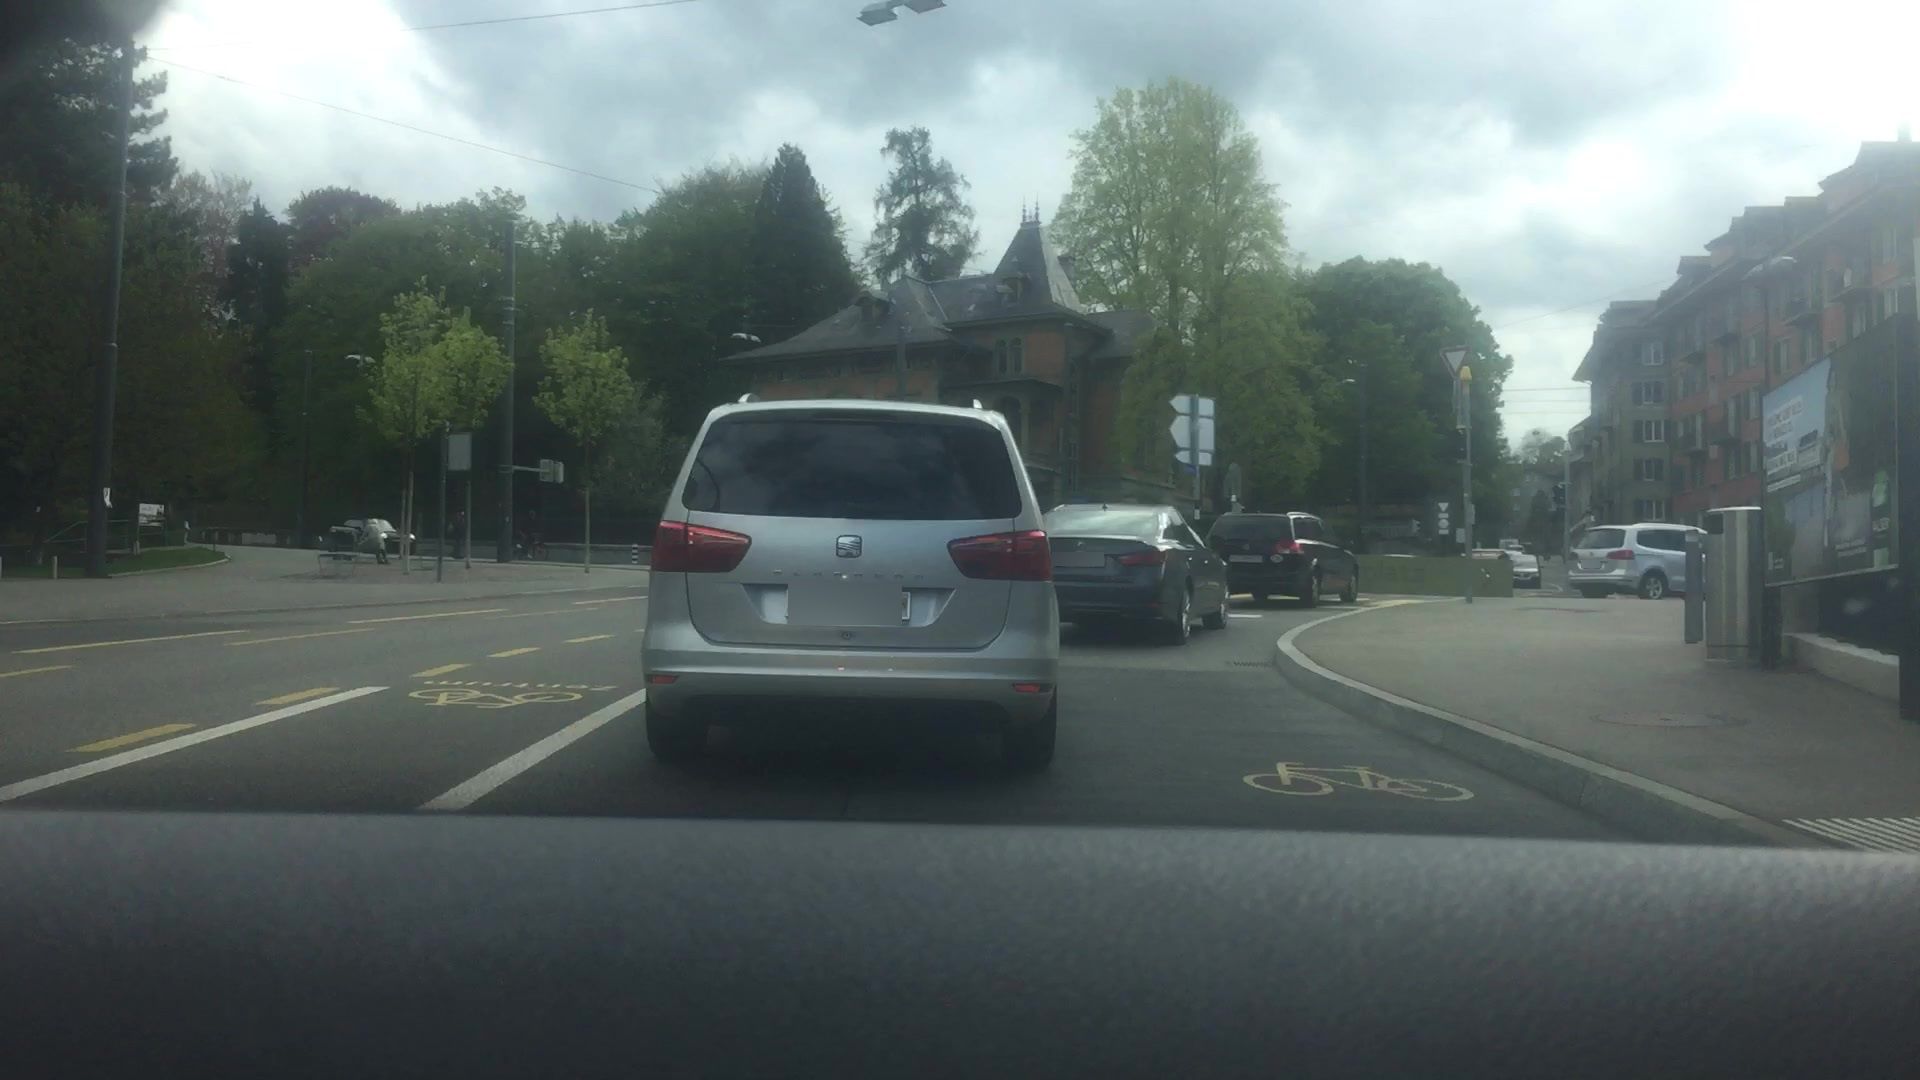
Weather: cloudy
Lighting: day
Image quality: good
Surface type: driving surface
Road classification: primary
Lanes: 2
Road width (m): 2
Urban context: urban centre
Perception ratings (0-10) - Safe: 3.9, Lively: 9.11, Beautiful: 5.21, Boring: 6.28, Depressing: 4.21, Wealthy: 7.24